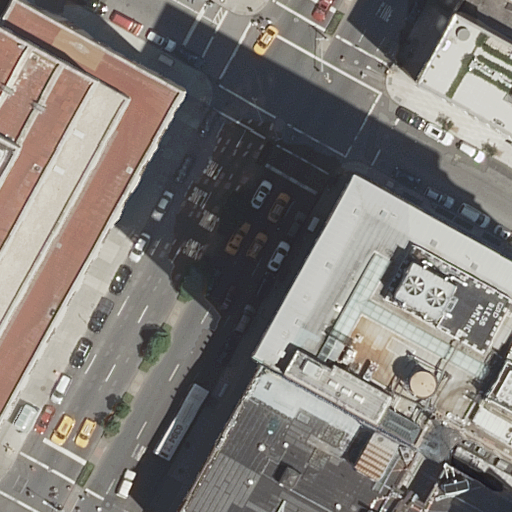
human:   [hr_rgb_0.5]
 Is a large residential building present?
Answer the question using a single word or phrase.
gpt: yes

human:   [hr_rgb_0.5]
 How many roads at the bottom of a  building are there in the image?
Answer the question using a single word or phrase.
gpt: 5

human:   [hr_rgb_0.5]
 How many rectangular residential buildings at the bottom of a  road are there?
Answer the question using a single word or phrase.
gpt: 2

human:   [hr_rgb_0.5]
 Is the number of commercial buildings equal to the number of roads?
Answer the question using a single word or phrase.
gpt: no

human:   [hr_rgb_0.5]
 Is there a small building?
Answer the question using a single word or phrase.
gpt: yes

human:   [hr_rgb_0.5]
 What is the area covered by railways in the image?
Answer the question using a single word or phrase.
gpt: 0m2

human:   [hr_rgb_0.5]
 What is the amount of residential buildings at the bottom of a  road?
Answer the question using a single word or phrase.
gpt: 2

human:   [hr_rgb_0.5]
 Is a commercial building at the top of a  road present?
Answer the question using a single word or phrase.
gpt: no

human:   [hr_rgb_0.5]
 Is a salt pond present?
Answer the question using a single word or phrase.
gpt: no

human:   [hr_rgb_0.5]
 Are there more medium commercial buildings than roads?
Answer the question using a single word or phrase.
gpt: no

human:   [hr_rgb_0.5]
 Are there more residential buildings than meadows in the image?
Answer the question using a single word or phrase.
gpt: yes

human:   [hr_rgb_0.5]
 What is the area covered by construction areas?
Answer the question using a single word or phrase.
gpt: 0m2

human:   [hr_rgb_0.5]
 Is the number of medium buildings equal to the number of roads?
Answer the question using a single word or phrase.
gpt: no

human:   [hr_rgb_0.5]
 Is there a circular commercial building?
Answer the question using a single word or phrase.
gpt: no

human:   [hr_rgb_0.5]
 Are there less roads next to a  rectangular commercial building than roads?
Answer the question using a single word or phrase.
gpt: yes

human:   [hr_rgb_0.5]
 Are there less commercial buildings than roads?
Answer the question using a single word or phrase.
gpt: yes

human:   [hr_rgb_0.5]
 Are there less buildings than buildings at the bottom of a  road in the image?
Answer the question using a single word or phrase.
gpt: no

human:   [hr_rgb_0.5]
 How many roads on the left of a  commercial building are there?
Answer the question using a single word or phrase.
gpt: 0

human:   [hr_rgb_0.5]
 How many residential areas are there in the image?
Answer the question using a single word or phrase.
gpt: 0

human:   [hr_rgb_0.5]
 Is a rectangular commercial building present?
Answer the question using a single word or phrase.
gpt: no

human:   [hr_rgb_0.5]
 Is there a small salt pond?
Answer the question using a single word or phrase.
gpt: no

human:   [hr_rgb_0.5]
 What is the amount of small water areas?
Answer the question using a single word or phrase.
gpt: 0

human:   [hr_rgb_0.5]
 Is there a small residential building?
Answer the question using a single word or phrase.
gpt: yes

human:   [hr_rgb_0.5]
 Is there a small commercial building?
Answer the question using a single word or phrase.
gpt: no

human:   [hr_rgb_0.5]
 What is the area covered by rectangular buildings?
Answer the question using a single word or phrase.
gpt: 581m2

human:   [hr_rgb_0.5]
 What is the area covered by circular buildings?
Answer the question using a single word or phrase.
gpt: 0m2

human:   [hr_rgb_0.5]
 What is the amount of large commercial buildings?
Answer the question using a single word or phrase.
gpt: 0

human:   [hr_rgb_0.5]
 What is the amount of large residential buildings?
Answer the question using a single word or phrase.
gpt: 2

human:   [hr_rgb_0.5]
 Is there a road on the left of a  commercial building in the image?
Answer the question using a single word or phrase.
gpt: no

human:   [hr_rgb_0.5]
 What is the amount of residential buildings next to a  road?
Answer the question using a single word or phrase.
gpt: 4

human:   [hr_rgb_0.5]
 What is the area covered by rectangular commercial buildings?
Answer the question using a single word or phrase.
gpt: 0m2

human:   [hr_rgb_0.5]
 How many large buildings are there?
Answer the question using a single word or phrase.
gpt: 2

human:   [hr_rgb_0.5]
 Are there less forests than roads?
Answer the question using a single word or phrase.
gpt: yes

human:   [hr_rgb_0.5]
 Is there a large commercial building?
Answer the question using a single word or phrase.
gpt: no

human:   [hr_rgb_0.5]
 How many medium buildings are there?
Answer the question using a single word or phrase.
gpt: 1

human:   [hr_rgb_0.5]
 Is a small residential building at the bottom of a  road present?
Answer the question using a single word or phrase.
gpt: yes